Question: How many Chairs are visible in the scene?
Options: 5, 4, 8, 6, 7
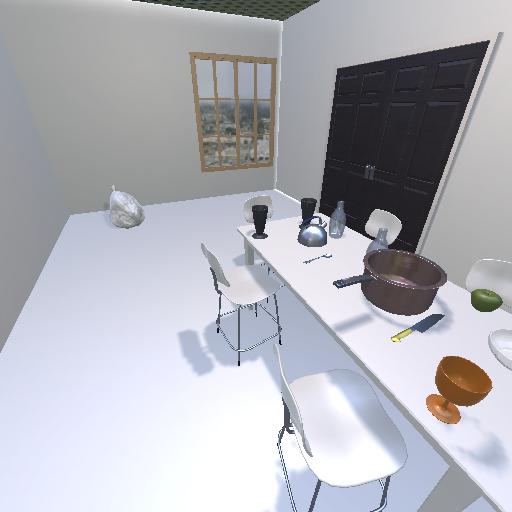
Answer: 5